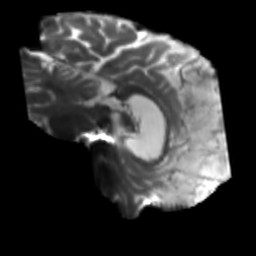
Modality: T2w
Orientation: sagittal
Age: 42
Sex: male
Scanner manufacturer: siemens
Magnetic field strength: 3 T
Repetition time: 5.47 s
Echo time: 0.0854 s